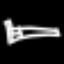
Label: bed